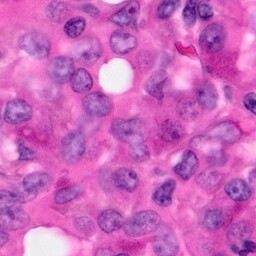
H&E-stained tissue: Pancreatic